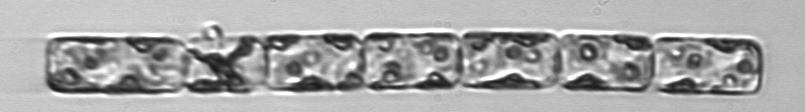
Label: Guinardia_delicatula